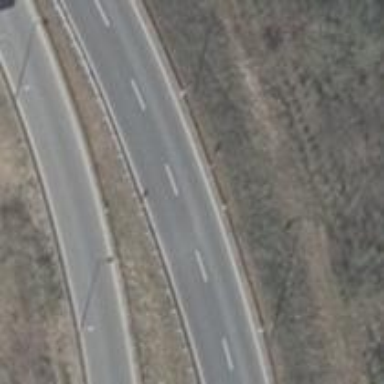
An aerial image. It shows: Tertiary road with asphalt surface and embankment.